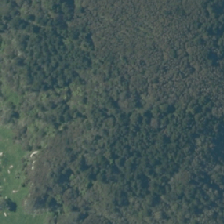
Land cover: indigenous_forest